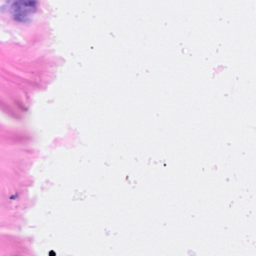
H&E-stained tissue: Breast